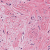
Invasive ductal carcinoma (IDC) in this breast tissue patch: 1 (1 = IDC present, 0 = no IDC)